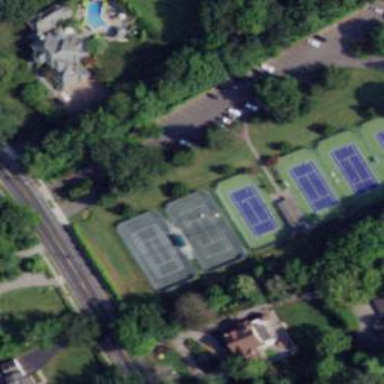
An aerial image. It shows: Tennis court in leisure pitch.